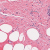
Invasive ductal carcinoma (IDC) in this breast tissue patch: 0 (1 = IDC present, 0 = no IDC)